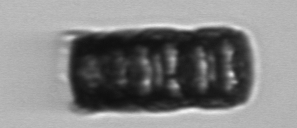
Label: Paralia_sulcata